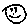
Label: smiley face